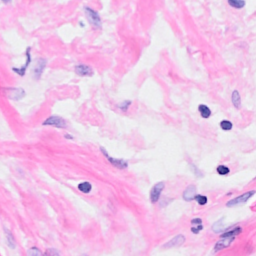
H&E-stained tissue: Breast